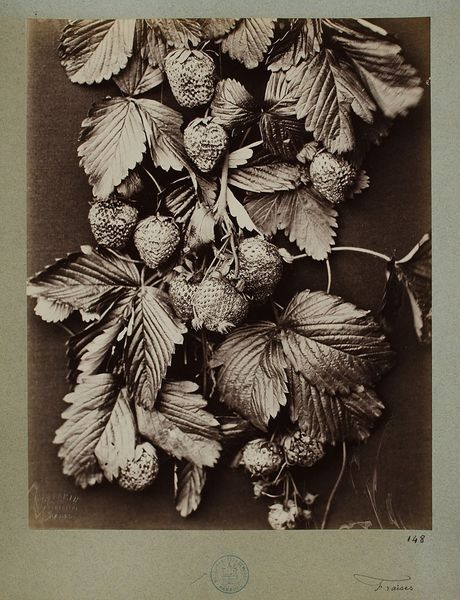
Titel: 148. Fraises
Künstler: Constant Alexandre Famin
Standort: Hamburg
Institution: Museum für Kunst und Gewerbe Hamburg
Schlagwörter: blume, stillleben, foto, fotografie, photographie, blumenstillleben, photo, karton, albumin, erdbeere, lichtbild, naturfotografie, sachfotografie, bildwerke, angewandte und bildende kunst, hessische systematik, tierfotografie, naturphotographie, tierphotographie, schwarzweißpositivverfahren, silbersalzverfahren, schwarzweißfotografie, objektstudien, sachphotographie, albuminpapier, früchtestillleben, blumenstück